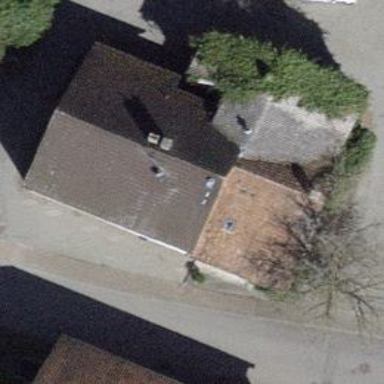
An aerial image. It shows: Restaurant.